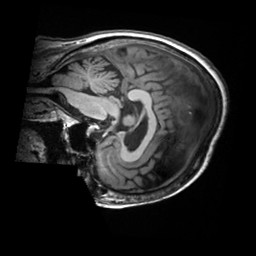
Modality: T1w
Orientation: sagittal
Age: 80
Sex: female
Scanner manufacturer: siemens
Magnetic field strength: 3 T
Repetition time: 2.2 s
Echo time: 0.00245 s